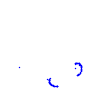
Particle: pion